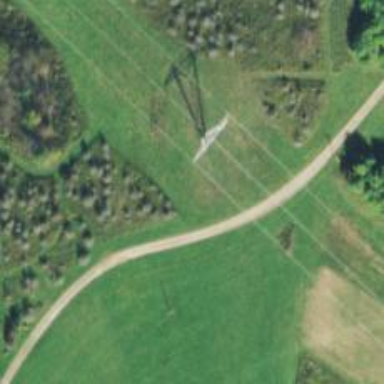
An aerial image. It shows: Lattice structure tower used for power distribution.